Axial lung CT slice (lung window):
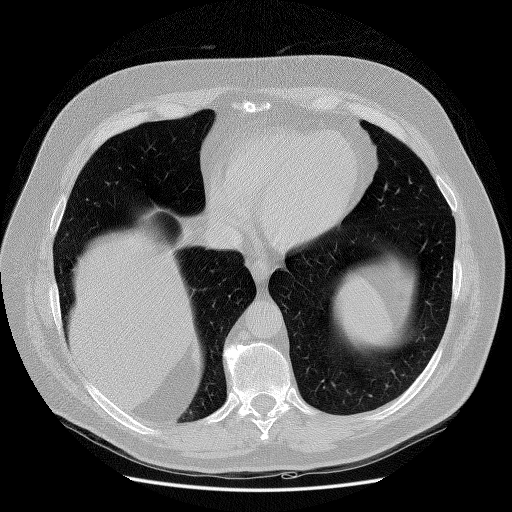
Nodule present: no